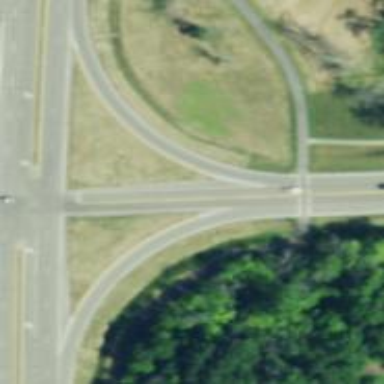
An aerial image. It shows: Secondary link road.